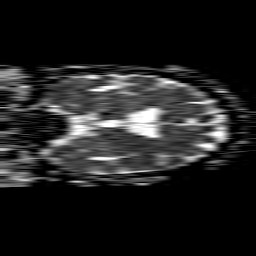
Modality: ADC
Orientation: coronal
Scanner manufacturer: philips
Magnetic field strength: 1.5 T
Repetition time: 4.6 s
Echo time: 0.103 s